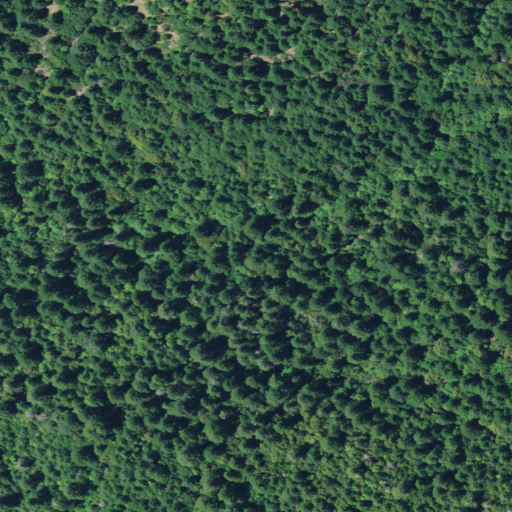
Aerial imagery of valley in California named Wolf Valley containing evergreen forest, open development, and mixed forest